Question: I use <URL> and I want to get the values where the date is > to '2020-07-21',
the data source URL I used with html output is: 'https://docs.google.com/spreadsheets/d/1u78Qx5YIB2mektPyErz6xYtTXMLLtCapXlEpp63NTYI/gviz/tq?tqx=out:html&tq=select B where date '2020-07-21' > A &gid=0'
the problem that when I se the data source URL in chrome browser, I could see the response data but when running that with the function UrlFetchApp.fetch(url) I receice an error.
the code in script editor:
'''
function myFunction() {
var url ="https://docs.google.com/spreadsheets/d/1u78Qx5YIB2mektPyErz6xYtTXMLLtCapXlEpp63NTYI/gviz/tq?tqx=out:csv&tq=select B where date '2020-07-21' > A &gid=0"
var response = UrlFetchApp.fetch(url).getContentText();
Logger.log(response);
}
'''

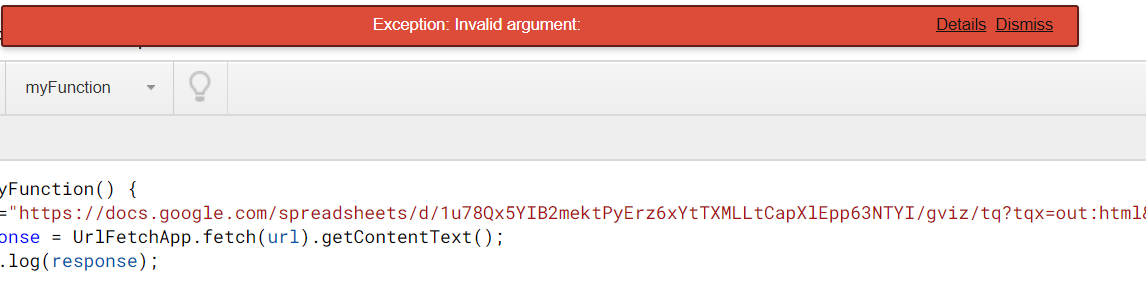
Answer: In your case, there are the following modification points.
### Modification points:
- 'select B where date '2020-07-21' > A'- - 'https://www.googleapis.com/auth/drive.readonly'
When these points are reflected to your script, it becomes as follows.
### Modified script:
'''
function myFunction() {
var query = "select B where date '2020-07-21' > A";
var url ="https://docs.google.com/spreadsheets/d/1u78Qx5YIB2mektPyErz6xYtTXMLLtCapXlEpp63NTYI/gviz/tq?tqx=out:html&tq=" + encodeURIComponent(query) + "&gid=0";
var params = {headers: {authorization: "Bearer " + ScriptApp.getOAuthToken()}};
var response = UrlFetchApp.fetch(url, params).getContentText();
Logger.log(response);
// DriveApp.getFiles() // This line is used for automatically detecting the scope of "https://www.googleapis.com/auth/drive.readonly". So please don't remove this line.
}
'''
-
### Note:
- 'params''// DriveApp.getFiles()'- 'https://www.googleapis.com/auth/drive''https://www.googleapis.com/auth/drive.readonly''// DriveApp.createFile()''// DriveApp.getFiles()'
### References:
- <URL>